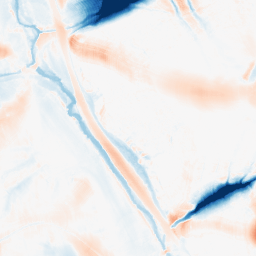
Category: morphological
Decomposition family: morphological_ellipse
Decomposition parameters: operation: average
width: 50
height: 50
Upsampling method: sinc_hamming
Upsampling parameters: scale: 2
kernel_size: 8
Upsampling scale: 2